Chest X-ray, AP view. Patient: 14 years old, sex M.
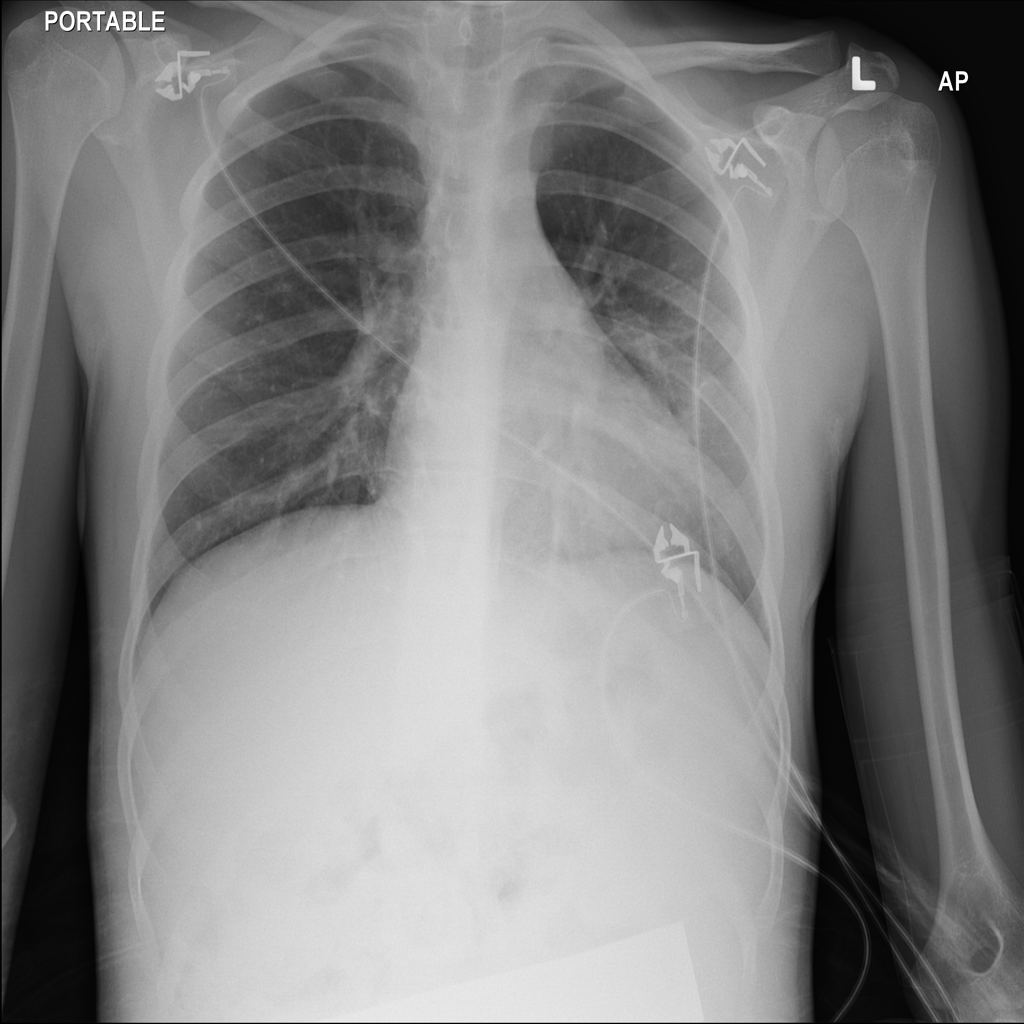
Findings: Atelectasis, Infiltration